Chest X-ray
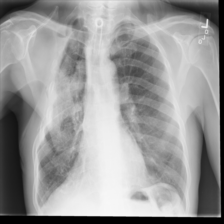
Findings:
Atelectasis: negative
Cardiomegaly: negative
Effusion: negative
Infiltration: negative
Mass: negative
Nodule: negative
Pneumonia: negative
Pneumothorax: negative
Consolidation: negative
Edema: negative
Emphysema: positive
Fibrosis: negative
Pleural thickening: negative
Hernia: negative